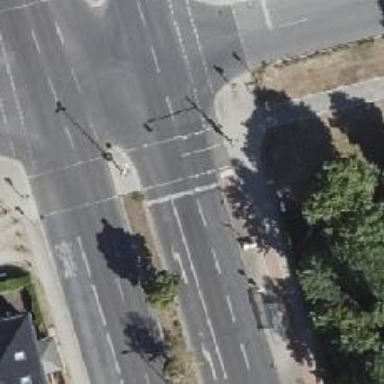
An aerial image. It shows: Road with traffic signals.